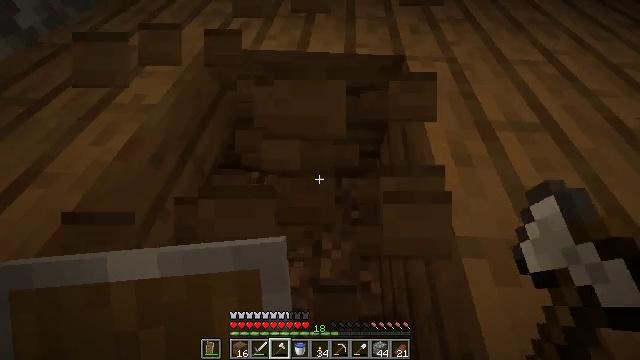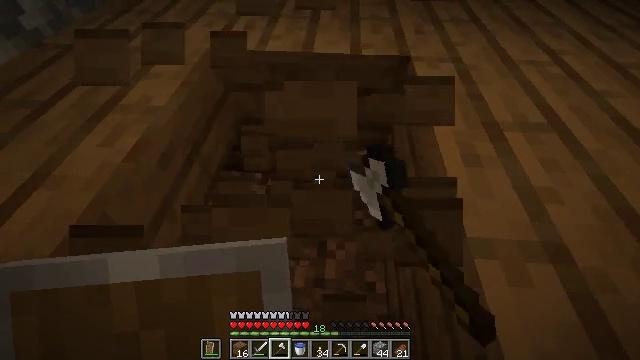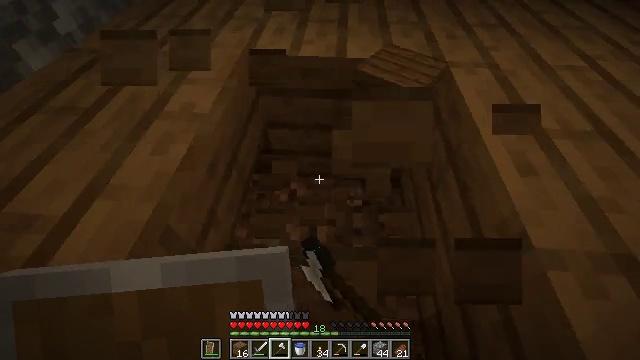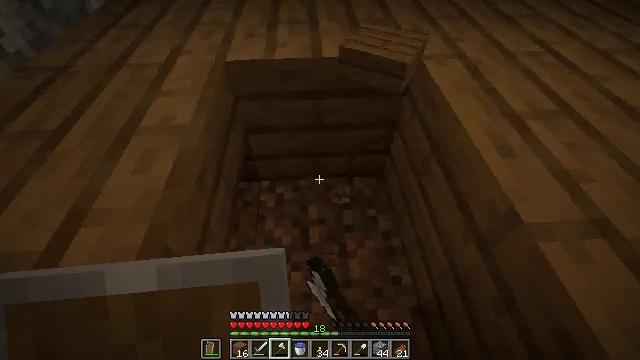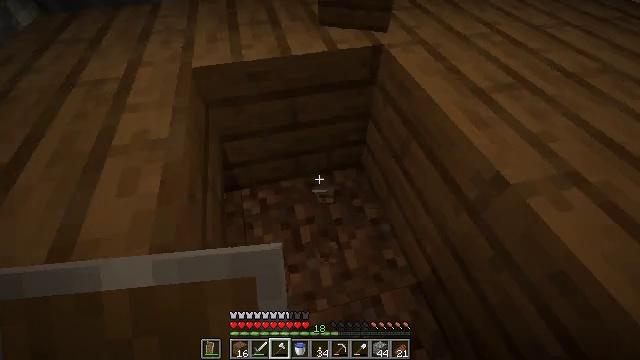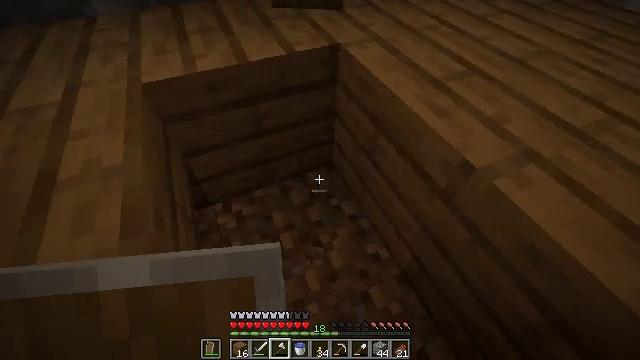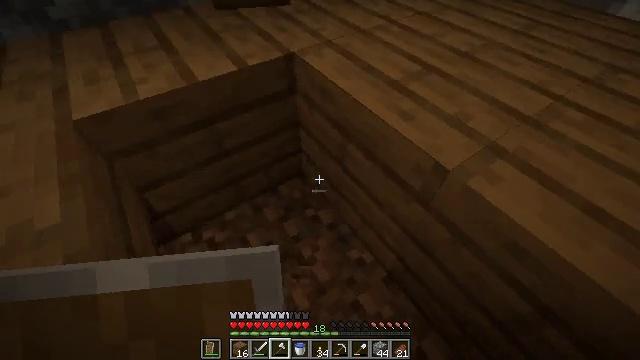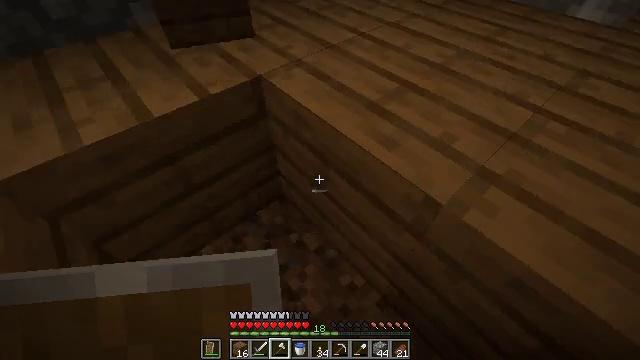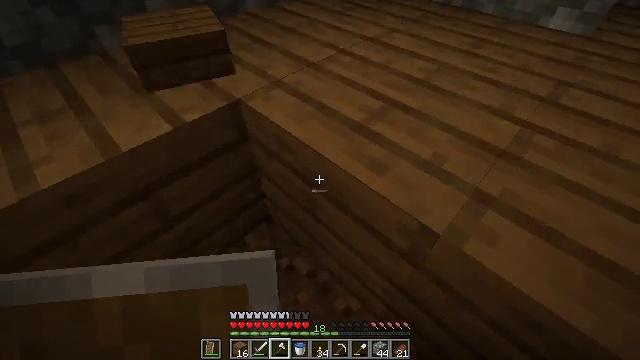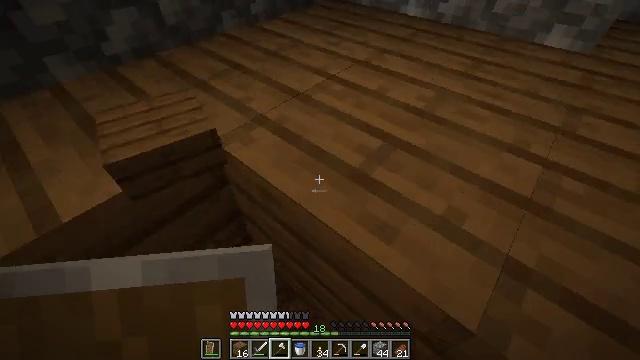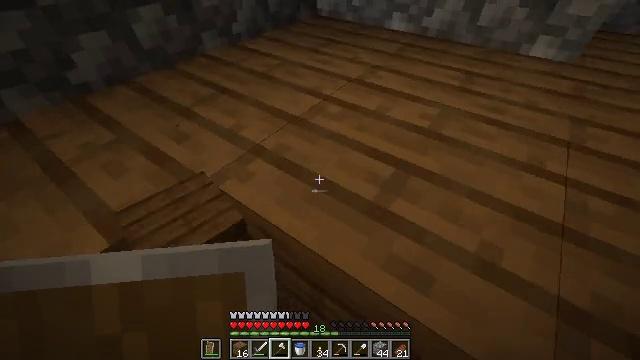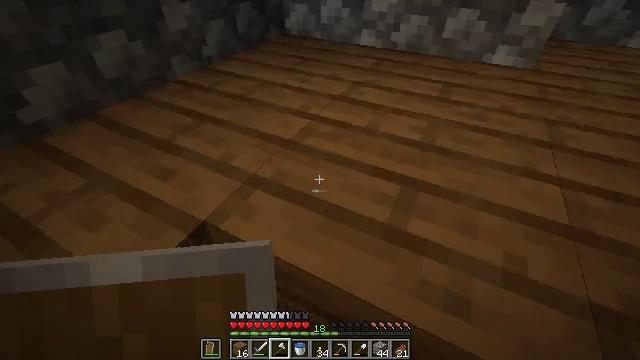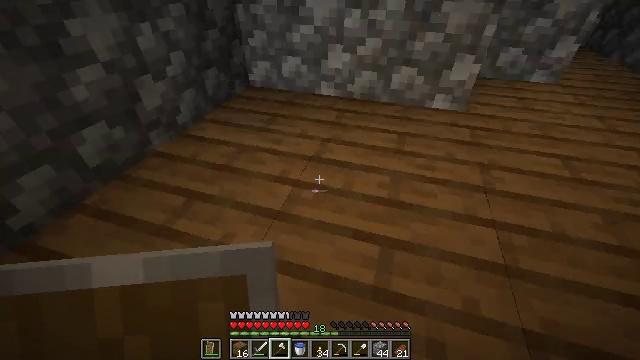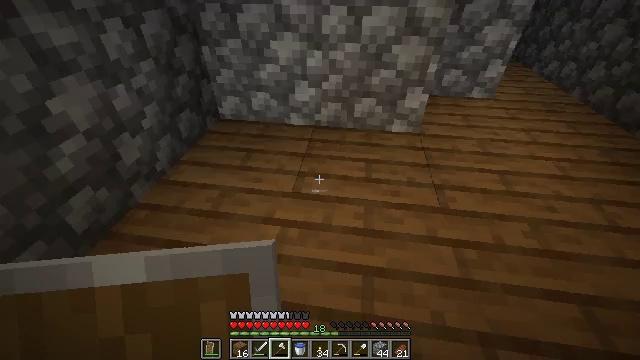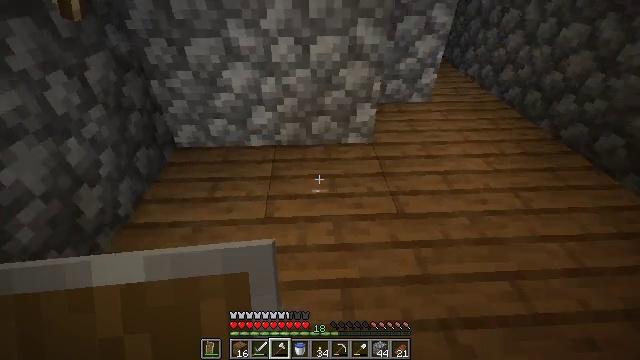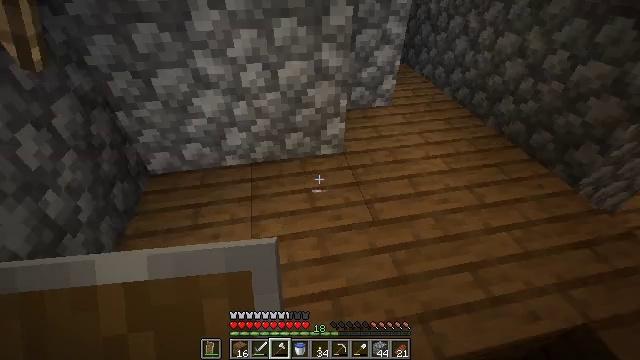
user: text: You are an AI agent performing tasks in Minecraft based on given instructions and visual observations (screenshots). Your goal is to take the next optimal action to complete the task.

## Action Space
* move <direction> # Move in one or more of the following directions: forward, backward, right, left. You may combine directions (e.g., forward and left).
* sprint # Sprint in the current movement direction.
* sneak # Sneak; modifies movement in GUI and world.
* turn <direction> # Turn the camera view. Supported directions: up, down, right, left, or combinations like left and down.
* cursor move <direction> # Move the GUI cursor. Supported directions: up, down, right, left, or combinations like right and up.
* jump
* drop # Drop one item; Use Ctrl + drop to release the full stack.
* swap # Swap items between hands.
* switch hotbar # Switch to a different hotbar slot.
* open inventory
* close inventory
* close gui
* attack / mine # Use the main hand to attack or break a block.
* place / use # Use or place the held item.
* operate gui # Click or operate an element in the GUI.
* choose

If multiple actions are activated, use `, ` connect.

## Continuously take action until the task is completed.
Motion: motion action
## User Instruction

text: Gather the spruce slab by holding left button.
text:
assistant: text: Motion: move left, attack / mine
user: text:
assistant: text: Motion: move left, attack / mine
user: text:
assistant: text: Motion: move left, turn right, attack / mine
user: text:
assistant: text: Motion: move left, turn right
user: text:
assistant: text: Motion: move left, turn right
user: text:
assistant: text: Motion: move forward, turn right
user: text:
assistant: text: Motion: move forward, turn right
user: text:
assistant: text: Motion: move forward, turn right and up
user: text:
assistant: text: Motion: move forward, turn right and up
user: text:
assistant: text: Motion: move forward, turn right and up
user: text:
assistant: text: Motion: move forward, turn right and up
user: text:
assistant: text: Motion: move forward, turn right and up, jump
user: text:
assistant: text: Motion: move forward, turn right, jump
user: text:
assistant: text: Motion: move forward, turn right, jump
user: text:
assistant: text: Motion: move forward, turn right and down, jump
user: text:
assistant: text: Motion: move forward, turn right and down
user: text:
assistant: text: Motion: move forward, turn right
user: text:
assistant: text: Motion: move forward, turn right
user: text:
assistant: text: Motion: move forward, turn right
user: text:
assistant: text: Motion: move forward, turn right
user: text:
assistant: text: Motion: turn right and down
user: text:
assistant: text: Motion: no_op
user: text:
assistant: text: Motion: no_op
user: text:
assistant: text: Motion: no_op
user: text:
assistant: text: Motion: turn down, attack / mine
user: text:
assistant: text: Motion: turn down, attack / mine
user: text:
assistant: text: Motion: turn left and down, attack / mine
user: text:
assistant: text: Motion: attack / mine
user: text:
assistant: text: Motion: attack / mine
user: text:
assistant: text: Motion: attack / mine